Interaction volume radius: 10 \u00c5
Interaction volume height: 10 \u00c5
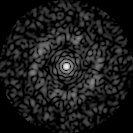
Disorder parameter: 0.8294